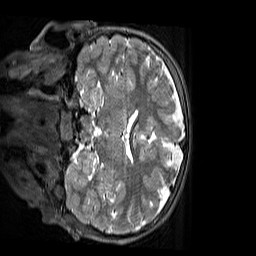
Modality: T2w
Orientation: coronal
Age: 9
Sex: male
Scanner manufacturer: siemens
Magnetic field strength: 3 T
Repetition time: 3.2 s
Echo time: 0.408 s